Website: home-depot
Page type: account-selection
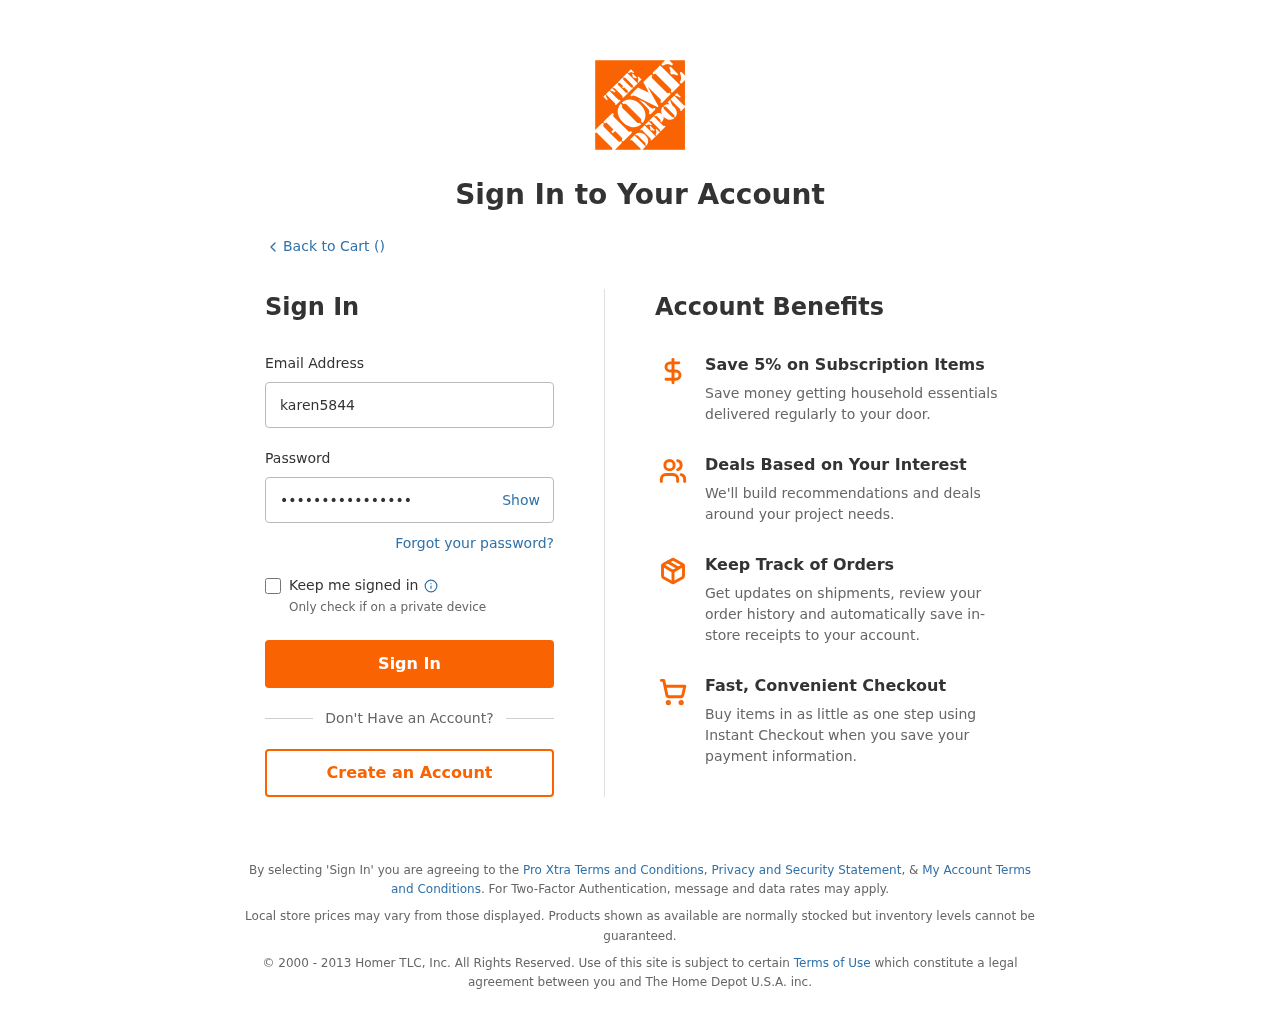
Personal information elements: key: PII_LOGIN_USERNAME
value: karen5844